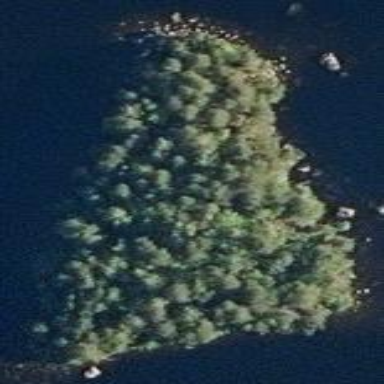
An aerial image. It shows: Image showing island.